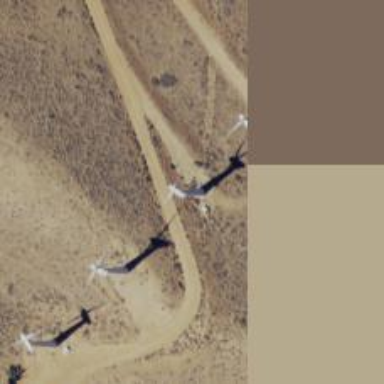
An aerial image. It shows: Wind power generator employing wind turbines.